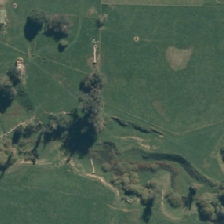
Land cover: manuka_kanuka